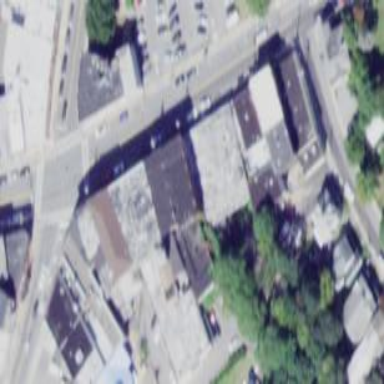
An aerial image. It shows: Retail building.